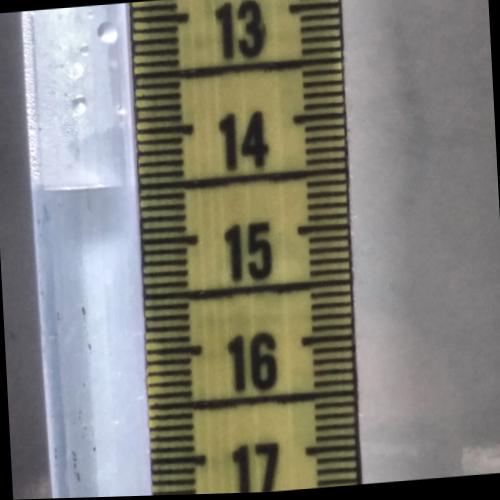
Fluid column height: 14.5 cm